Question: Assuming I already have type of shipping I need to find in variables:
'''
var categoryLand = ciudad.CategoriaTierra; //string: "A"
var categoryAir = ciudad.CategoriaAvion; //string "G"
'''
And that I also have the specific instance of the 'ShippingProducto' object I want to use:
'''
EFShippingProductoRepository productRepository = new EFShippingProductoRepository();
int convProductId = Convert.ToInt32(productId);
var product = productRepository.FindProductById(convProductId);
'''
How can I find the value inside the column named 'categoryLand'? For example, if in the code above, 'categoryLand' had the value "C", I need to find the value inside of the column 'C'.
Any suggestions?

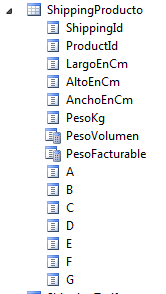
Answer: You can get the property value via reflection:
'''
object value = product.GetType().GetProperty(categoryLand).GetValue(product,
'''
null);